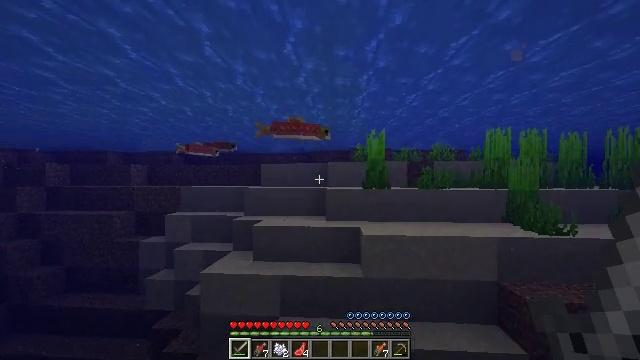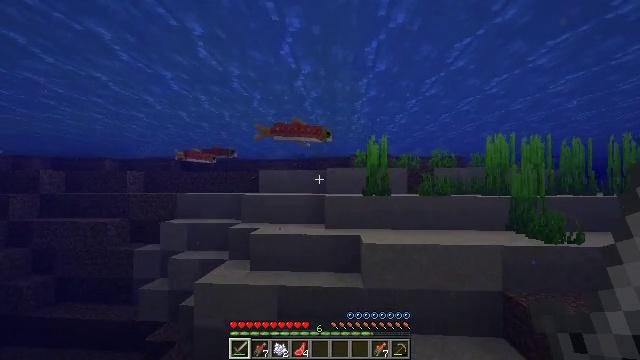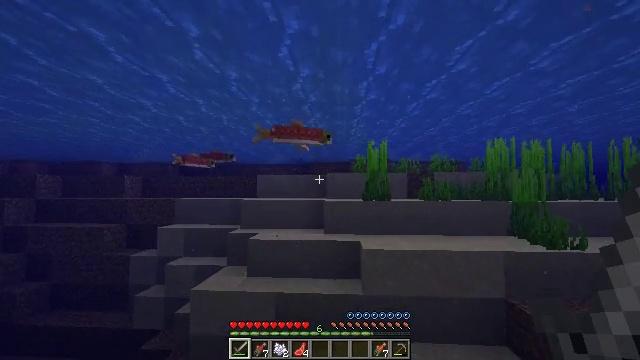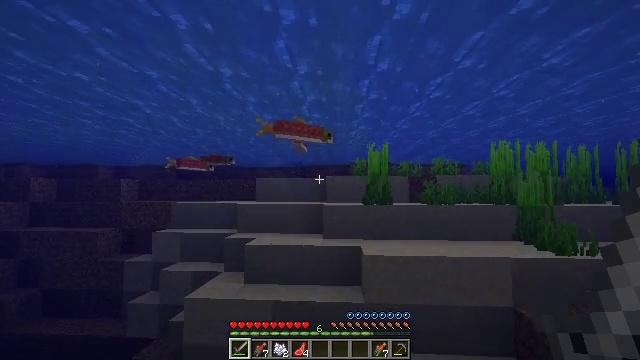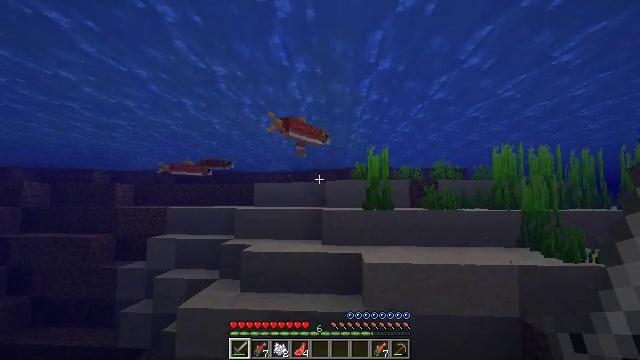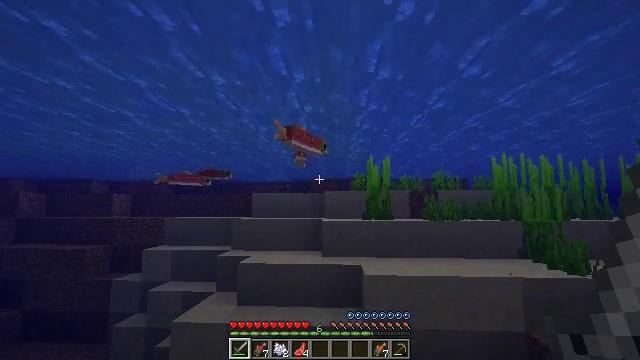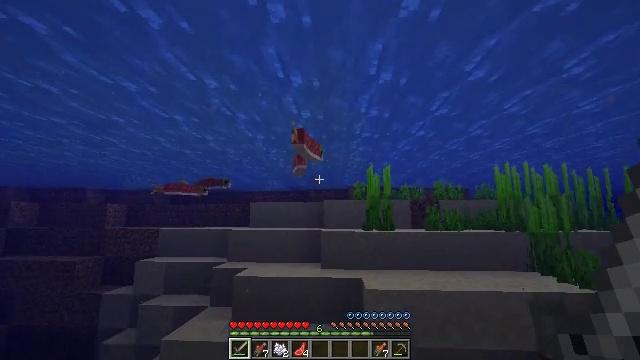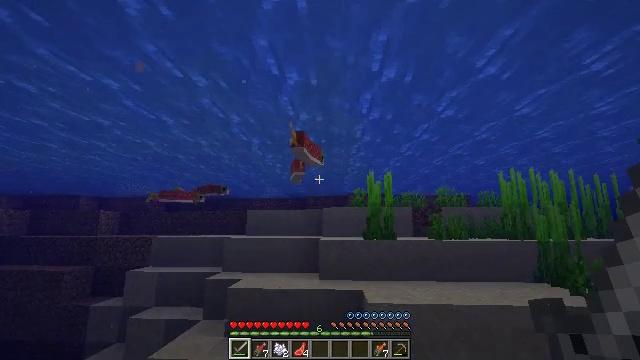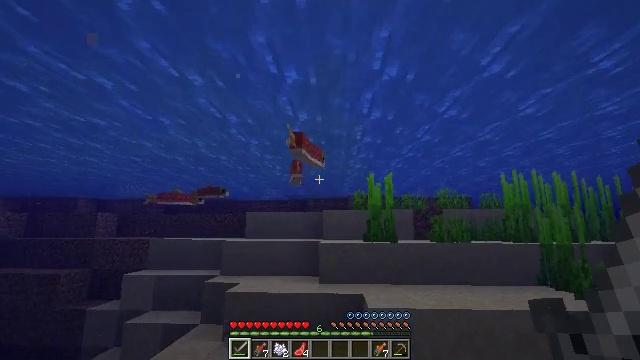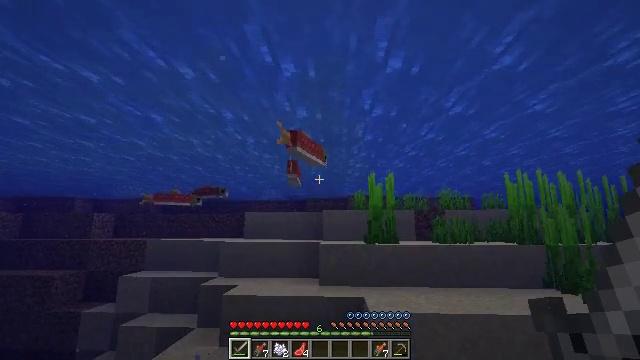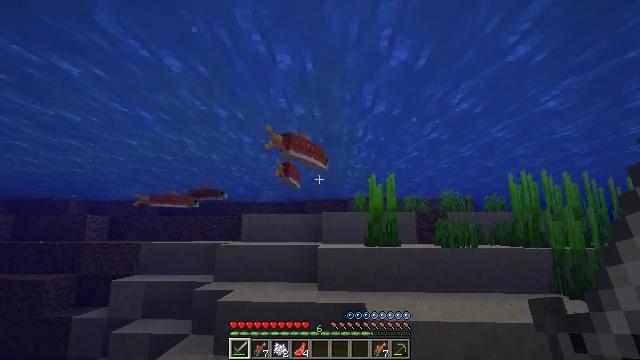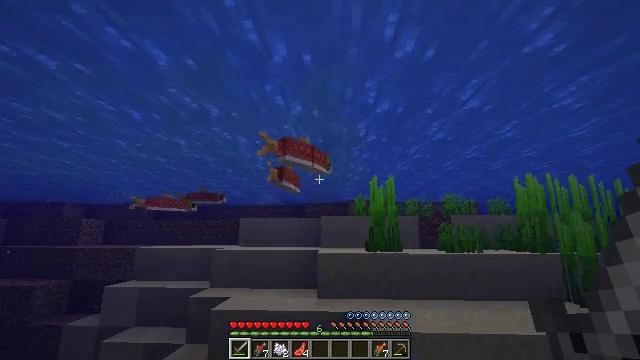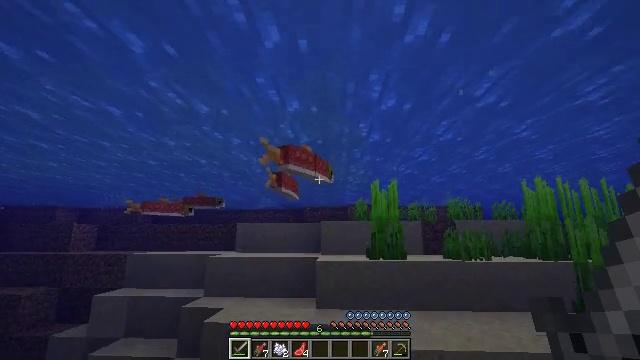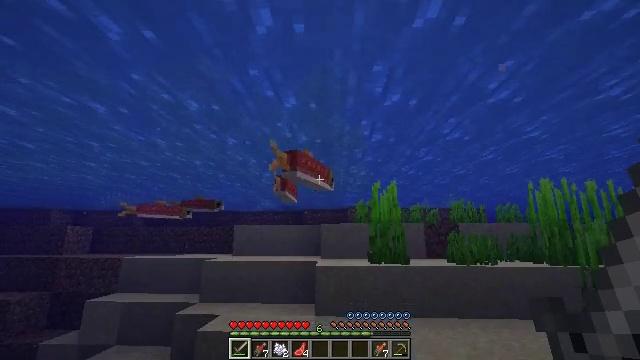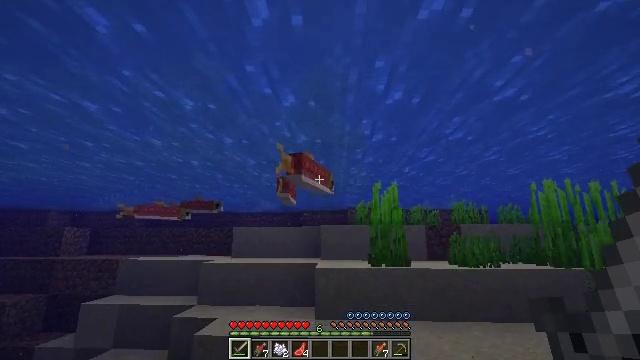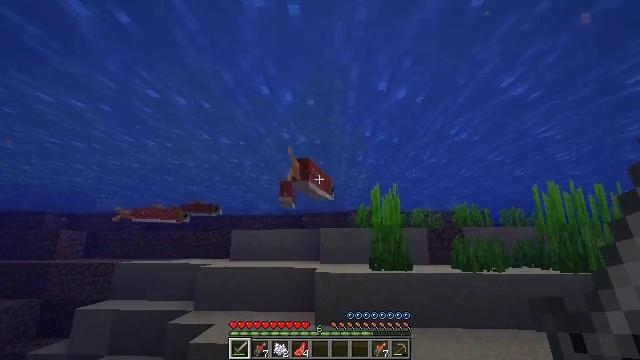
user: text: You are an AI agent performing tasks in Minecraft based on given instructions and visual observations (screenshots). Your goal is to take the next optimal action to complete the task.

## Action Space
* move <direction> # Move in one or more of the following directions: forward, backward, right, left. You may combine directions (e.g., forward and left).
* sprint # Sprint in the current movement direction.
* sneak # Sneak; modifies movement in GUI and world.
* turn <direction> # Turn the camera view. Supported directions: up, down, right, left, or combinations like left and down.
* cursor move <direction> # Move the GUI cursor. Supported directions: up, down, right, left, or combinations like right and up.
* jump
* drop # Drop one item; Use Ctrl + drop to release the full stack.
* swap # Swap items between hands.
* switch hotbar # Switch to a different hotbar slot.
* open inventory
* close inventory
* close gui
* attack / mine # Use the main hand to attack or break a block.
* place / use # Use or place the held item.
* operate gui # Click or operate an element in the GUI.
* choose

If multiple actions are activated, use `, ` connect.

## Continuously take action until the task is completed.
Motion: motion action
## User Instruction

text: Fish and kill the salmon.
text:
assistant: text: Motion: move forward, turn up
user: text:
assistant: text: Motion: move forward, turn up
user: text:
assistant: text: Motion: move forward
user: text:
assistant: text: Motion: move forward, turn up
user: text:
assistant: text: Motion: move forward, turn up
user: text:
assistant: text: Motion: move forward, turn up
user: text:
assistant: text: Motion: move forward, turn up
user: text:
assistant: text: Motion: move forward
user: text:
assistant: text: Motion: move forward
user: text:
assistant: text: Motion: move forward
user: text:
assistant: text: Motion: move forward
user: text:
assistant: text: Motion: move forward
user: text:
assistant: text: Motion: move forward
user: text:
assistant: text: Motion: move forward
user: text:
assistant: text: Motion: move forward
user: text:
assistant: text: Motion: move forward
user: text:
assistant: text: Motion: move forward, turn left and up
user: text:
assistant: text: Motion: move forward, attack / mine
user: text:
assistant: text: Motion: move forward, turn down, attack / mine
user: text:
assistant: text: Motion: move forward, turn right and down, attack / mine
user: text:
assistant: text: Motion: move forward, turn right and down
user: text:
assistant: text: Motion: move forward
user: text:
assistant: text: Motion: move forward
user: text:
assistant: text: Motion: move forward
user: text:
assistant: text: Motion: move forward
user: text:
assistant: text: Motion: move forward
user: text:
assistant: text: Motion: move forward
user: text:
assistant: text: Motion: no_op
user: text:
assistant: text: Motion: turn up
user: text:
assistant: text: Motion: turn up